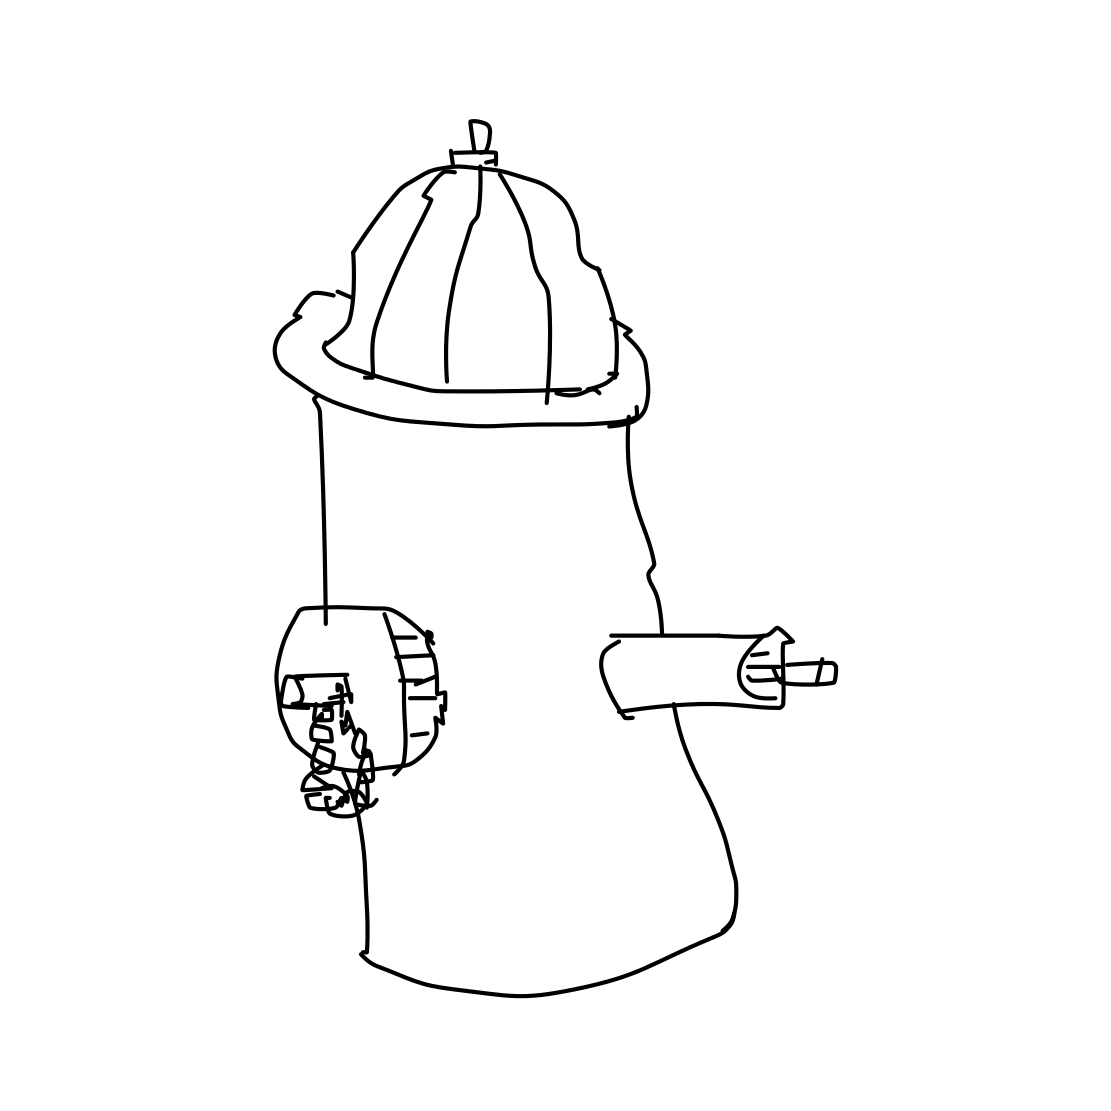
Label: fire hydrant